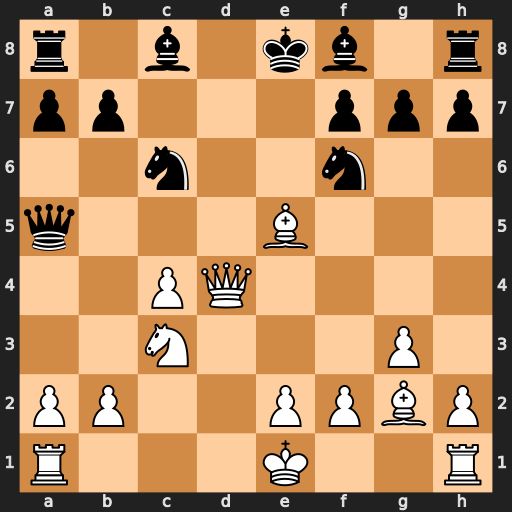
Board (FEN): r1b1kb1r/pp3ppp/2n2n2/q3B3/2PQ4/2N3P1/PP2PPBP/R3K2R
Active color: w
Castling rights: KQkq
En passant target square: -
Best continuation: Bxc6+ bxc6 Bxf6